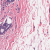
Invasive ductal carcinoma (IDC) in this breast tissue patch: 0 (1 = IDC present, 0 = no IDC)